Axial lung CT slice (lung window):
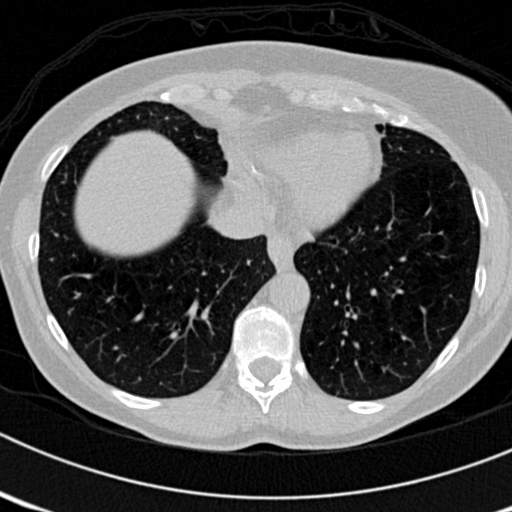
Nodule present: no